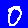
Digit: 0